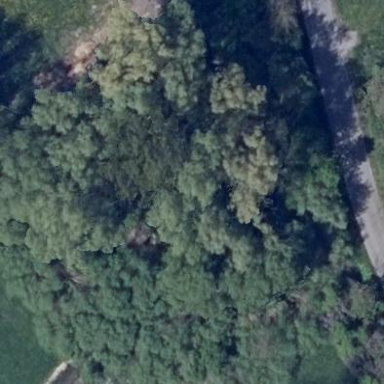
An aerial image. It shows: Woodland consisting of broadleaved trees.